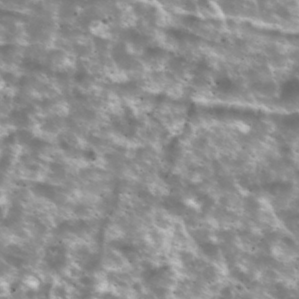
Label: non_frost